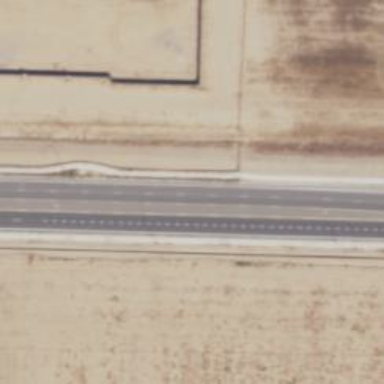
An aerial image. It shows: Secondary road with asphalt surface.